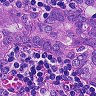
Metastatic tissue present: yes